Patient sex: F
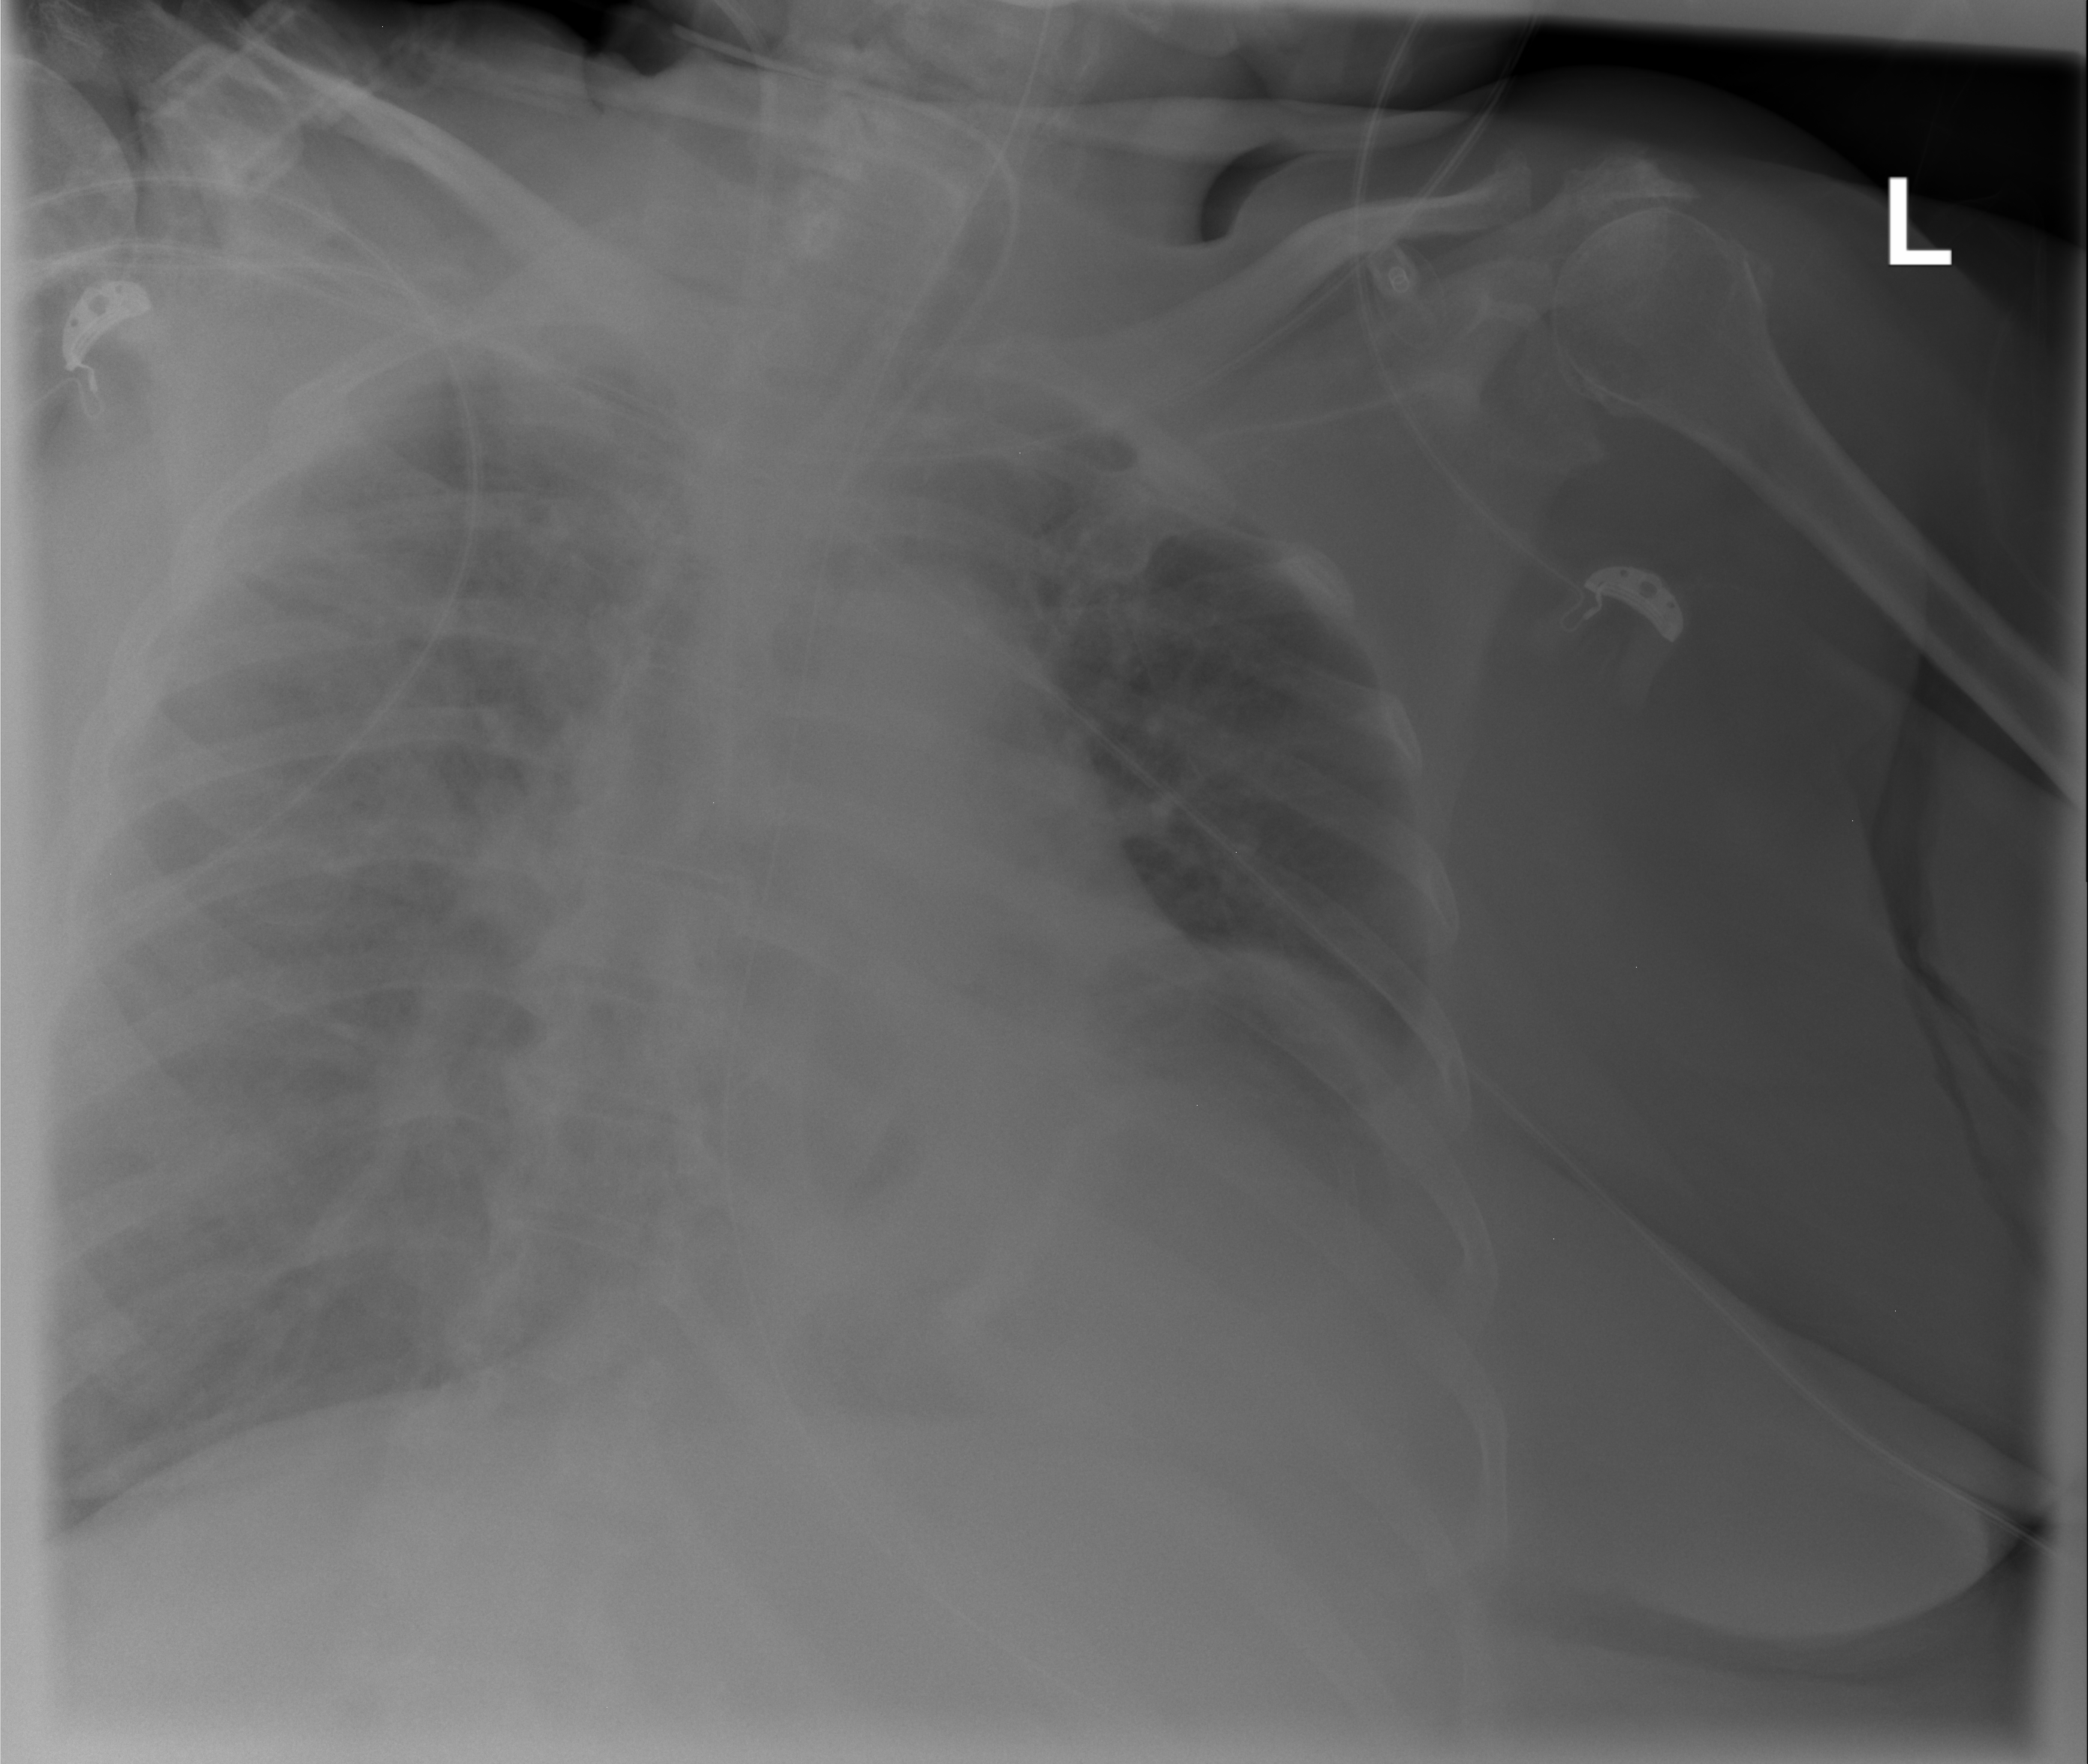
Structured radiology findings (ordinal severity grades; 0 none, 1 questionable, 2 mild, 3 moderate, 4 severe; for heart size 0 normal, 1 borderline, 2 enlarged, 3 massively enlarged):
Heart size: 2
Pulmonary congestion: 3
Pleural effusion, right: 2
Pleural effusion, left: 3
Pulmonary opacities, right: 3
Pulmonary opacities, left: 0
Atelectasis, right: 0
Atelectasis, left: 3